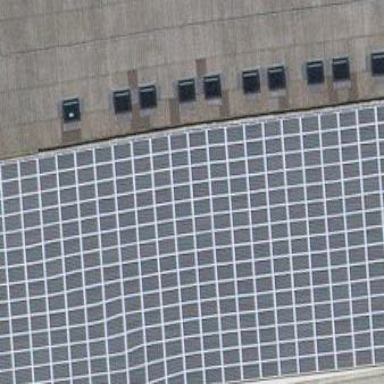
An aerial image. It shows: Solar power generator utilizing photovoltaic technology with solar photovoltaic panels.